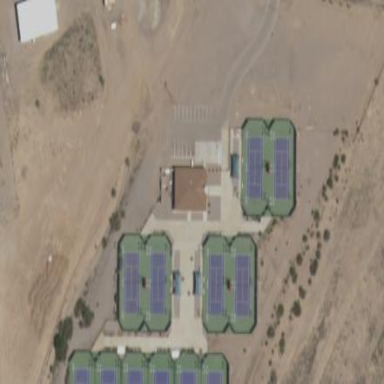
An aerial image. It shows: Sports centre with focus on tennis.